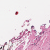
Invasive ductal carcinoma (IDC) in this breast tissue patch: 0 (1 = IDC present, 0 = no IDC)